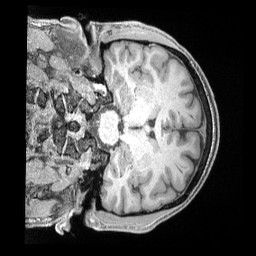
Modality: T1w
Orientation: coronal
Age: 34
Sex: male
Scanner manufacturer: siemens
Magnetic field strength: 3 T
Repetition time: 2 s
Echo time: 0.00211 s